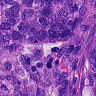
Metastatic tissue present: yes